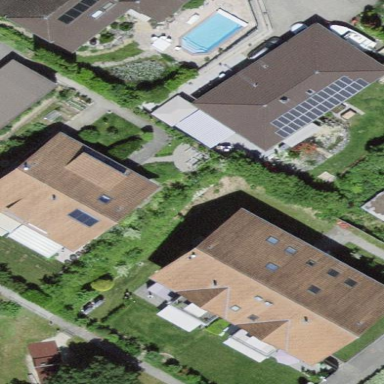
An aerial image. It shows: Terrace-style building with gabled roof.